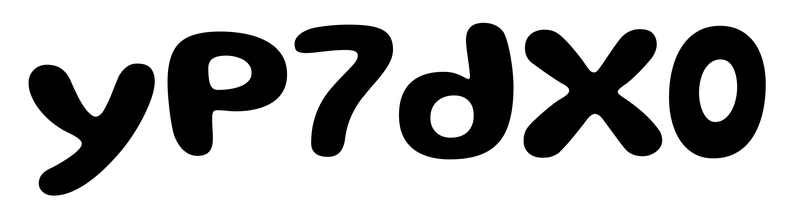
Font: Gluten_SemiBold